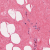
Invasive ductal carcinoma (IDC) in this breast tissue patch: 0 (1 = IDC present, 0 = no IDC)